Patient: sex F, age 83
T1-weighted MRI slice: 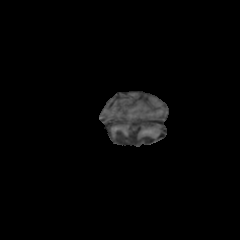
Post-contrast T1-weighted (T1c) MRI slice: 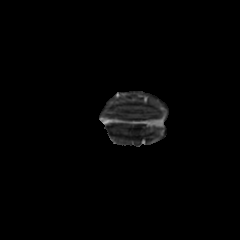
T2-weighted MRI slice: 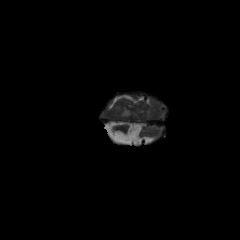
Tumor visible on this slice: yes
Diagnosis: Glioblastoma, IDH-wildtype
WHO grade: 4